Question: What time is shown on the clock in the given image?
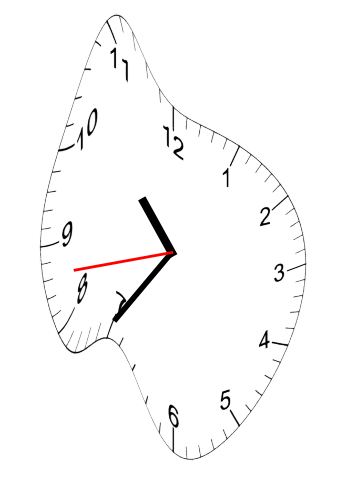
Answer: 10:35:43